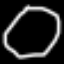
Label: octagon